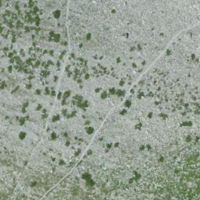
EUNIS habitat code: 31
Species observed at this site:
Arnica montana